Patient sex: F
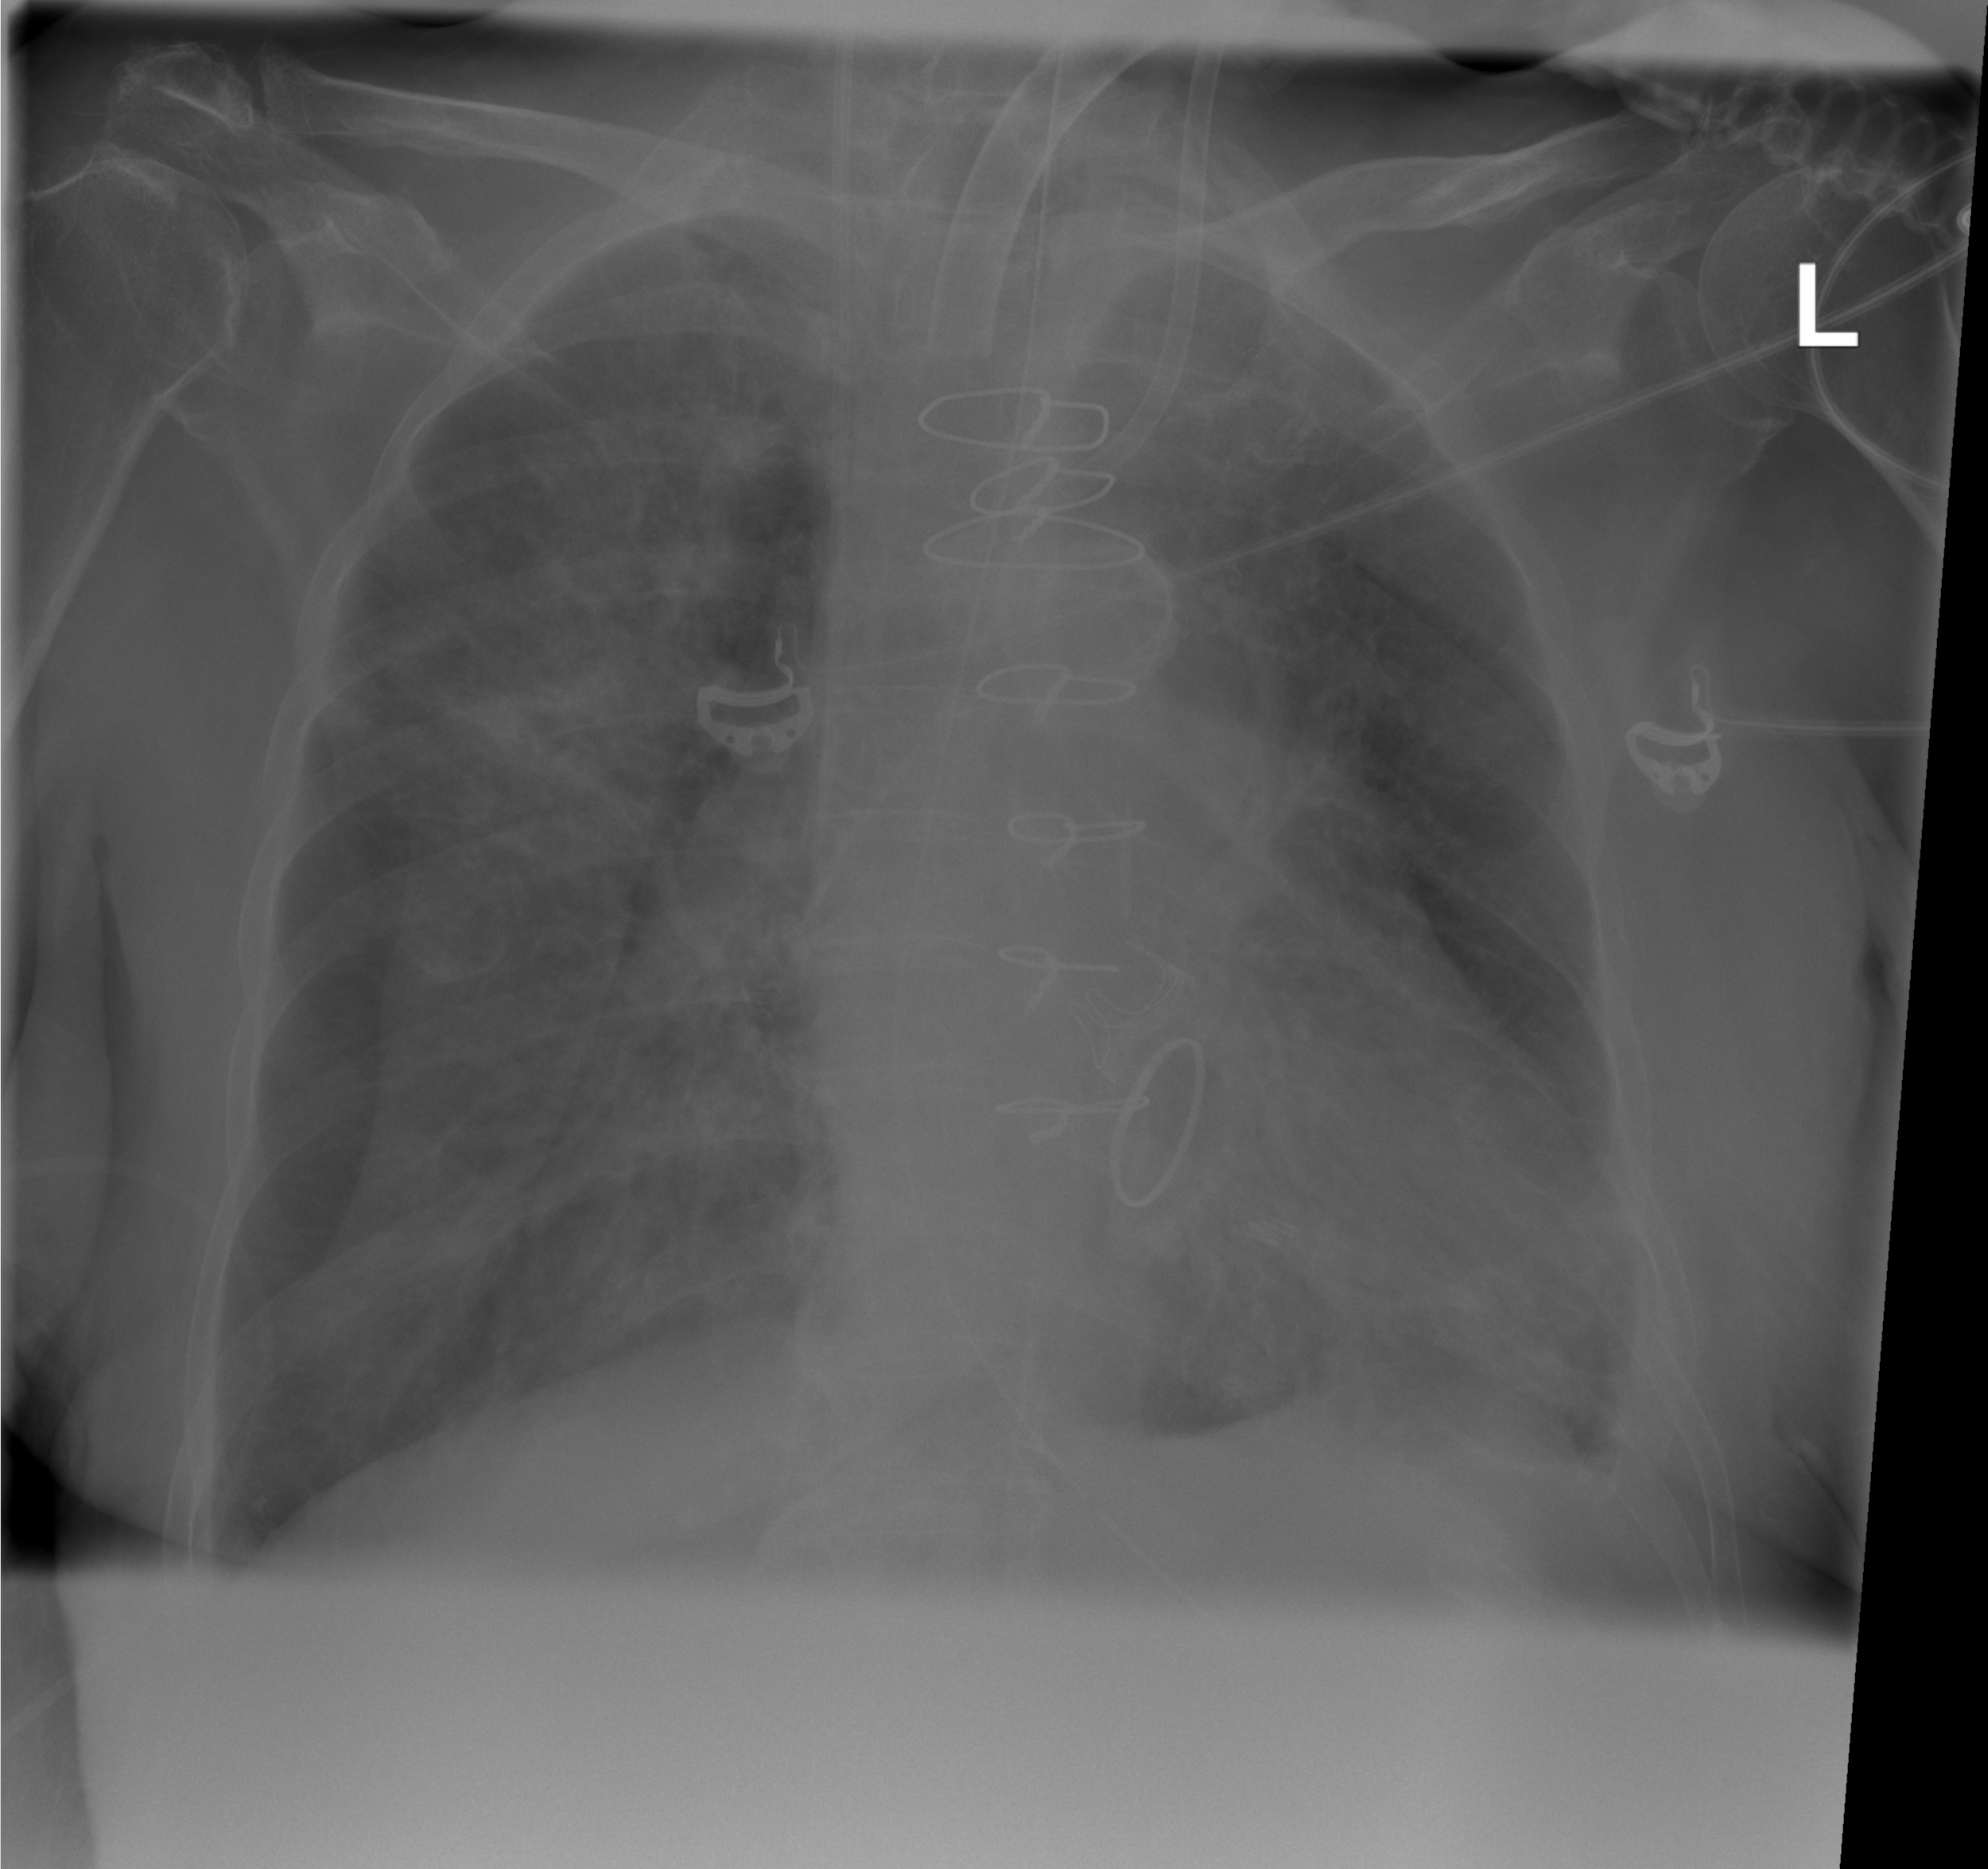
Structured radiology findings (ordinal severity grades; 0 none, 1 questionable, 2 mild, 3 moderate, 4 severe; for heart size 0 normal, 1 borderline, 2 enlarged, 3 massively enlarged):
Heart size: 0
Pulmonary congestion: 0
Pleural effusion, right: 0
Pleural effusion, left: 2
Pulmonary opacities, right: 2
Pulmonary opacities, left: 1
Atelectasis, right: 0
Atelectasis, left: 2